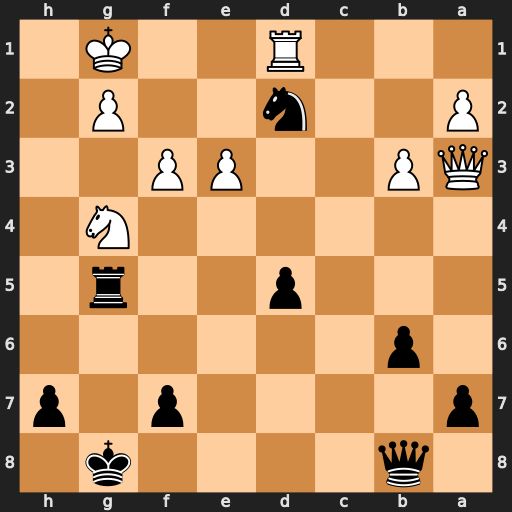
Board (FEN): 1q4k1/p4p1p/1p6/3p2r1/6N1/QP2PP2/P2n2P1/3R2K1
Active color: b
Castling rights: -
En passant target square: -
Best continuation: Nxf3+ gxf3 Qg3+ Kf1 Qxf3+ Nf2 Rh5